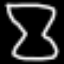
Label: hourglass